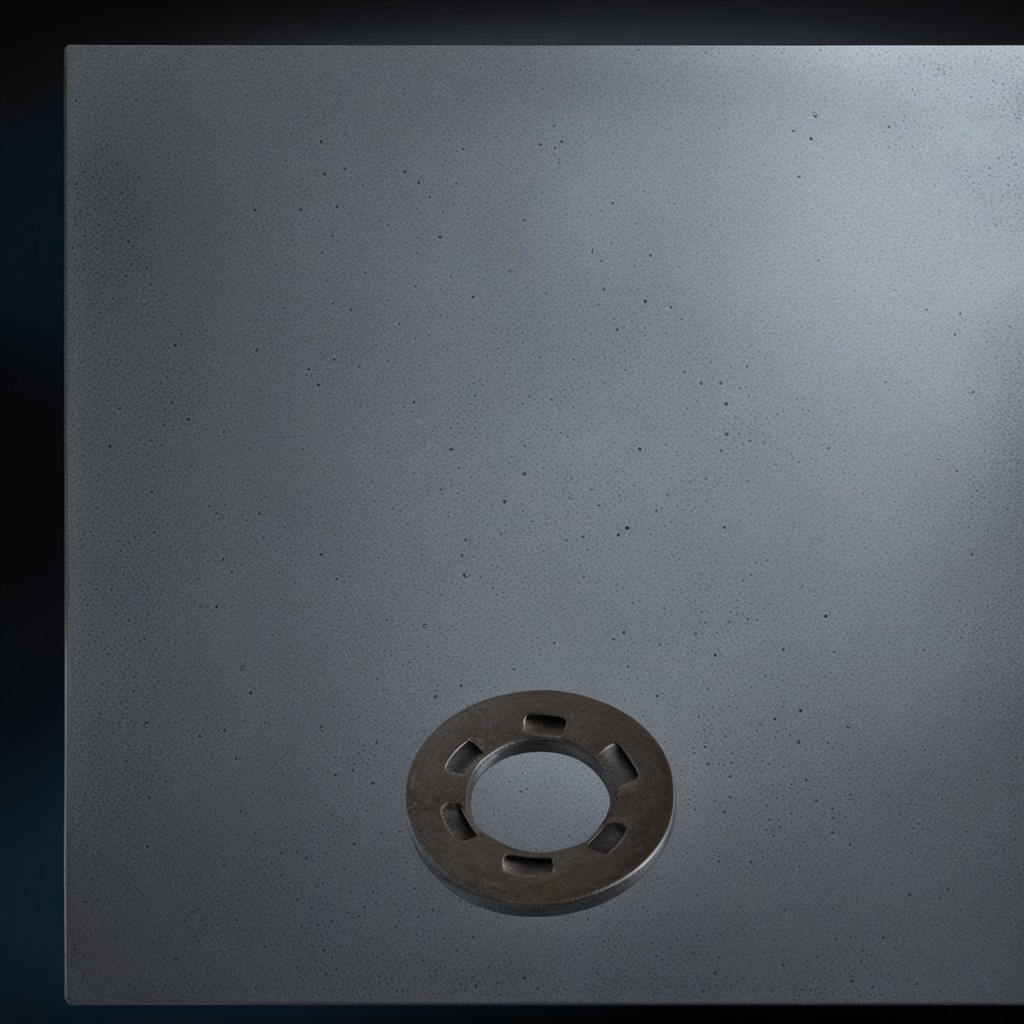
A flat metal washer lies on a clean granite table inside a workshop at night.